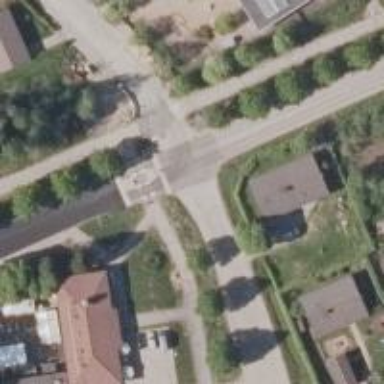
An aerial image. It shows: Asphalt cycleway with zebra crossing.